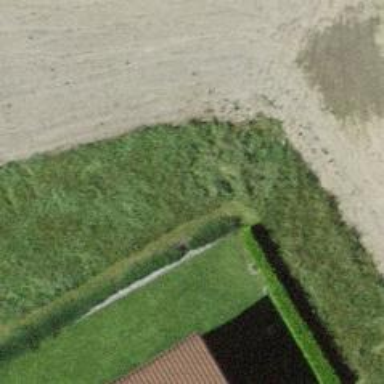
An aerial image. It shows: Hedge barrier.